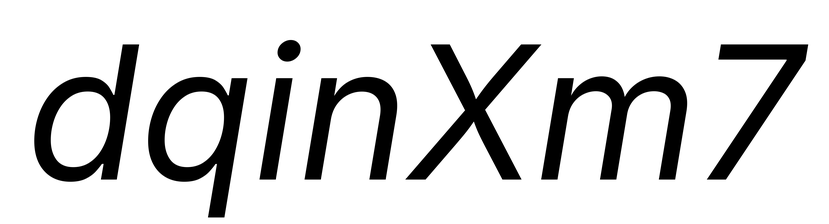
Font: Inter-Italic_Italic